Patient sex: F
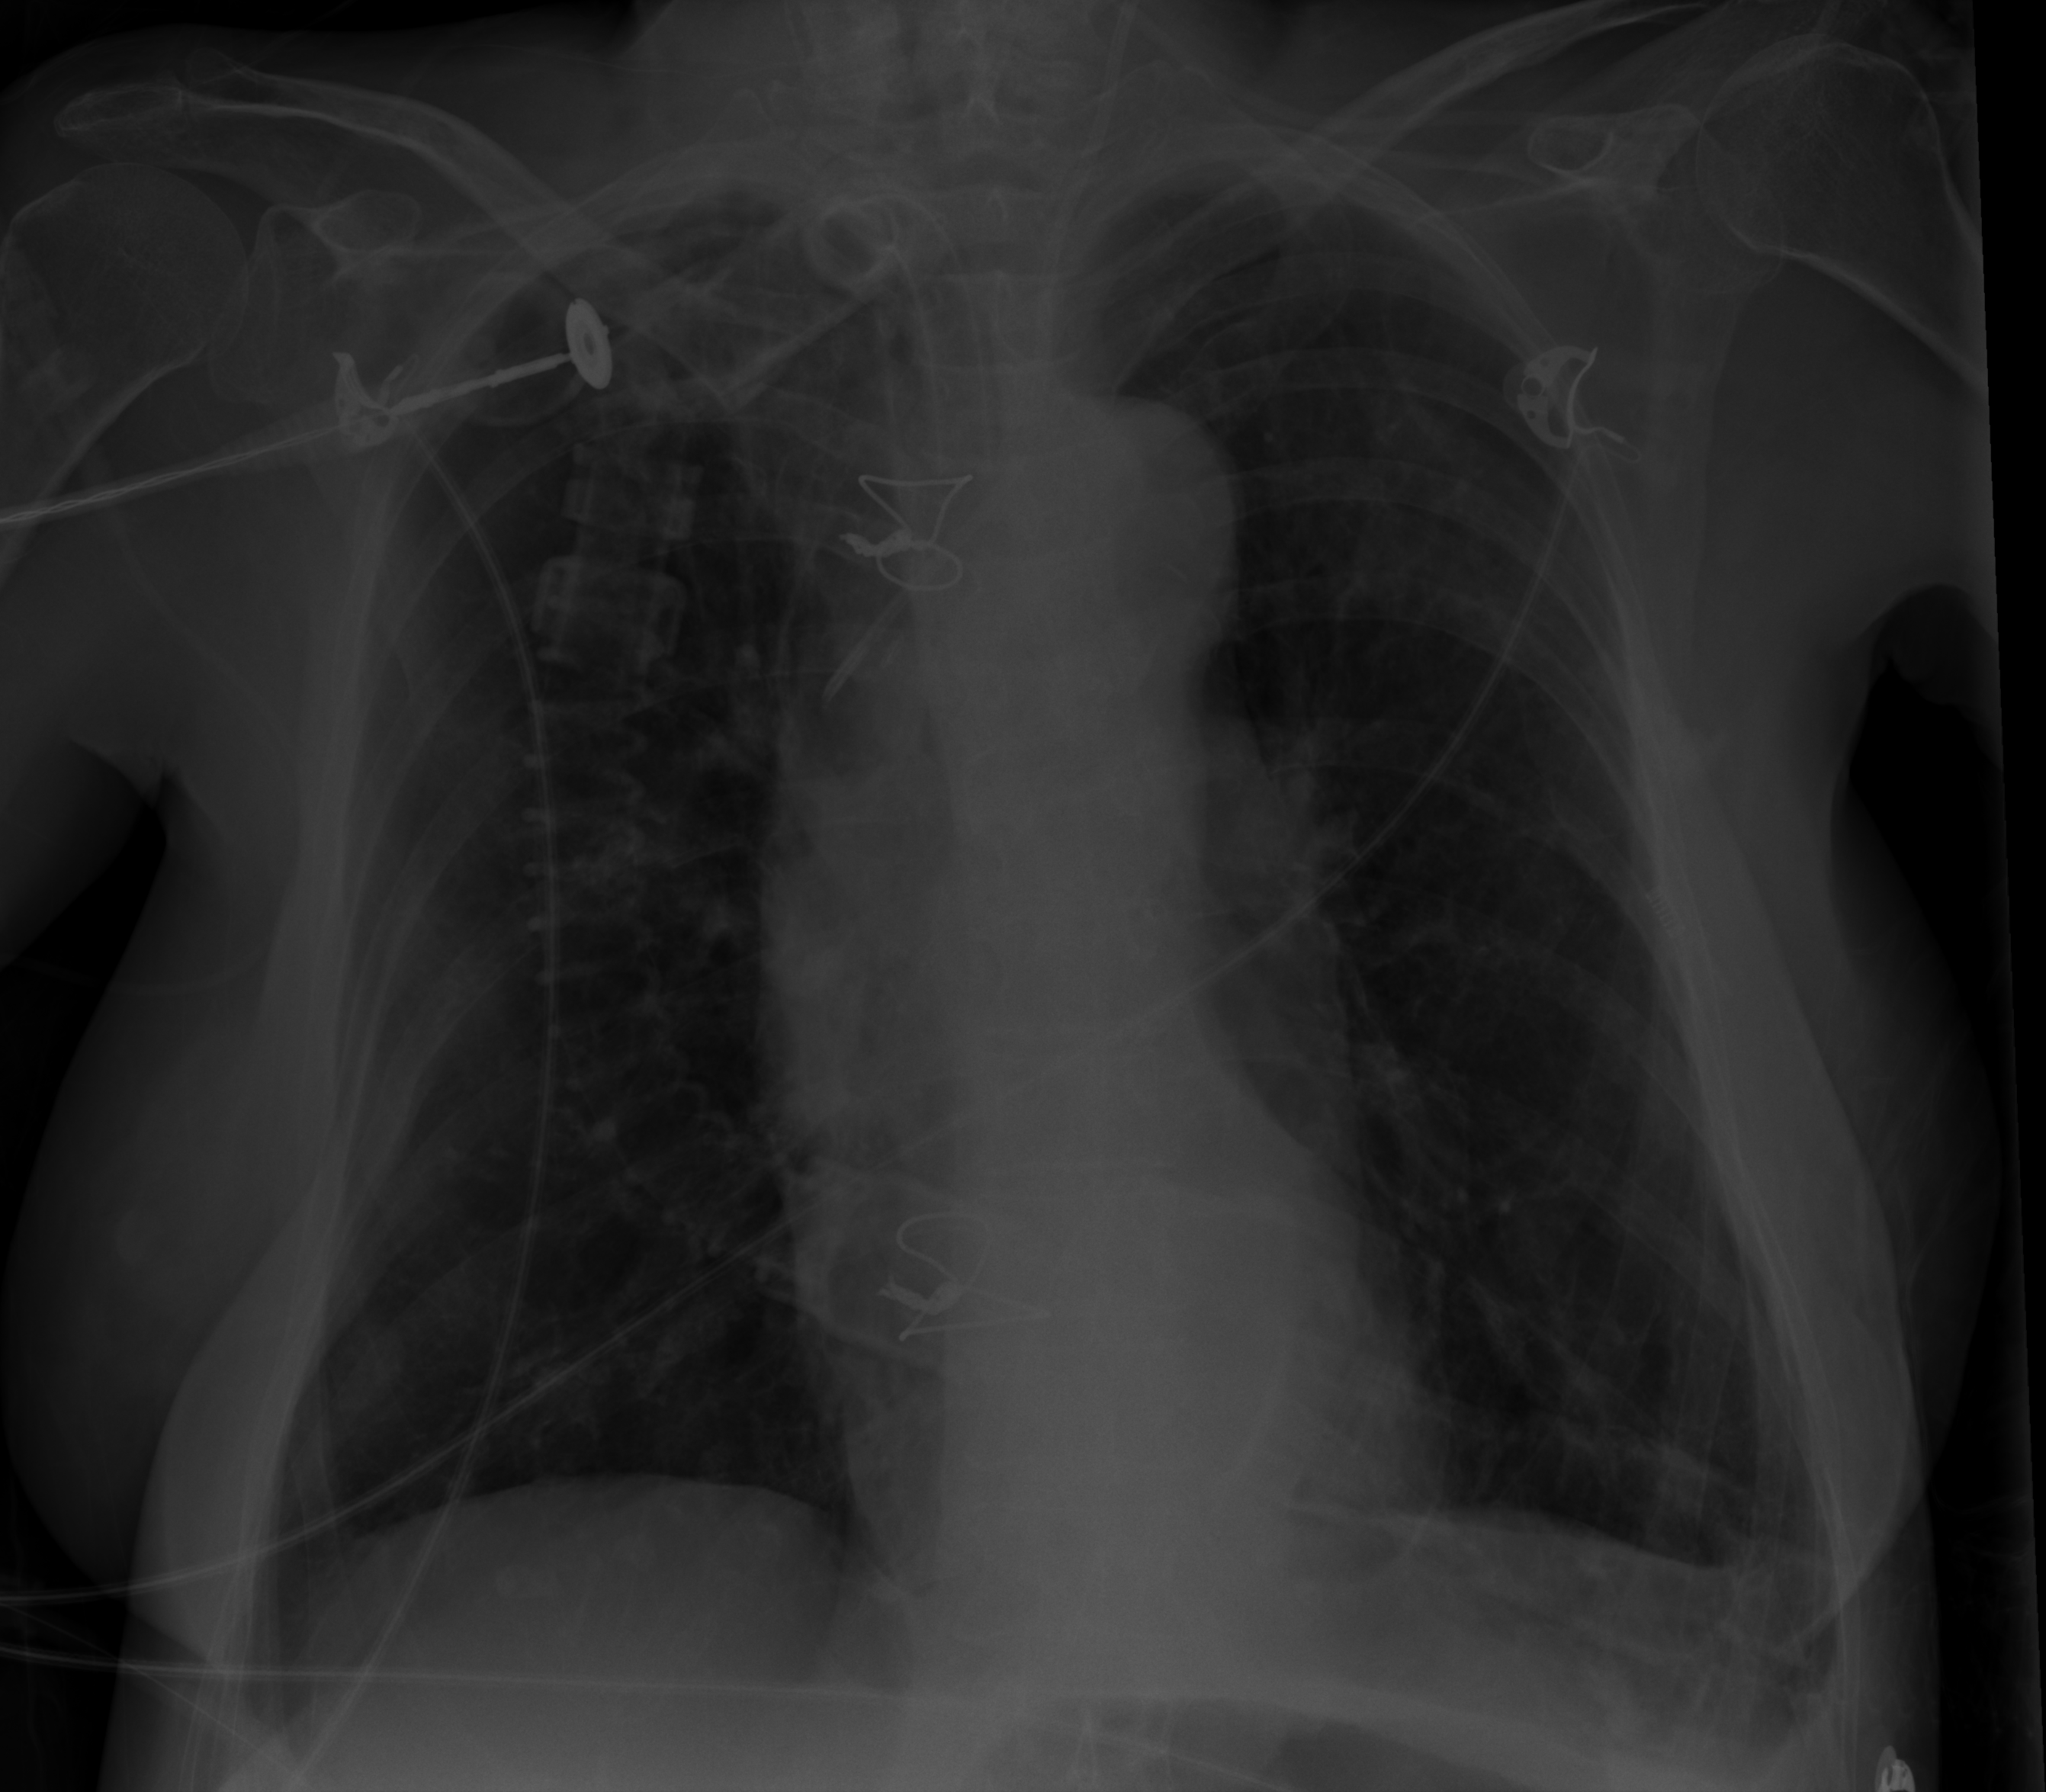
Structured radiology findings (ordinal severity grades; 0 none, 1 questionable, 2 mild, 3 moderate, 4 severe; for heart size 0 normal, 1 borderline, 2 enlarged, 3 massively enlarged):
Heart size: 0
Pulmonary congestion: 0
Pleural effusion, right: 0
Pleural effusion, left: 2
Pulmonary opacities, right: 0
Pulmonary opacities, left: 0
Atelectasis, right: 0
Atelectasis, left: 2